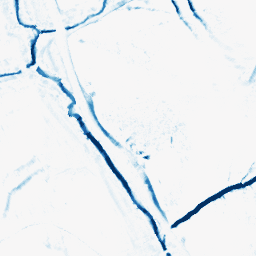
Category: morphological
Decomposition family: morphological_diamond
Decomposition parameters: operation: closing
radius: 5
Upsampling method: bspline
Upsampling parameters: scale: 4
Upsampling scale: 4